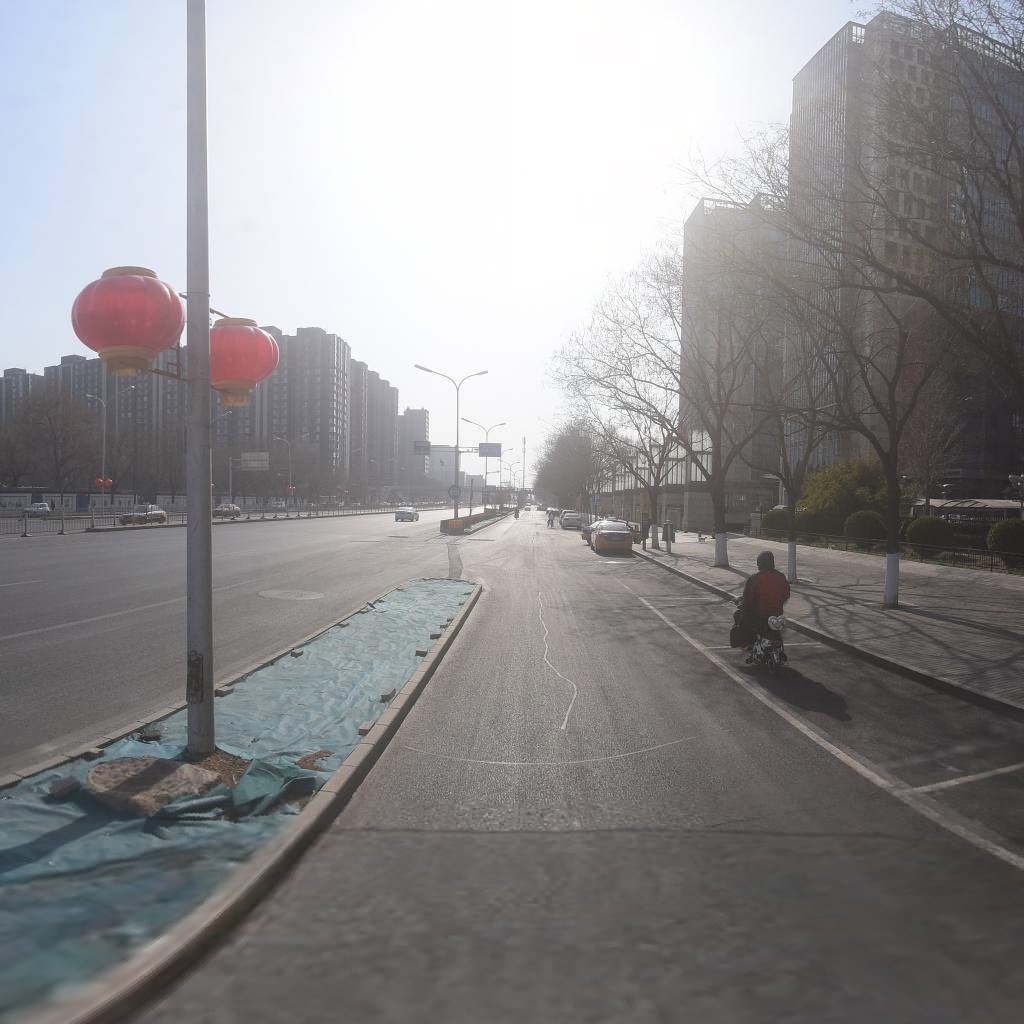
Region: Xicheng
Road damage annotations: longitudinal patch, transverse patch, manhole cover, transverse crack